Interaction volume radius: 5 \u00c5
Interaction volume height: 25 \u00c5
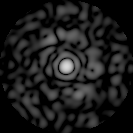
Disorder parameter: 0.862